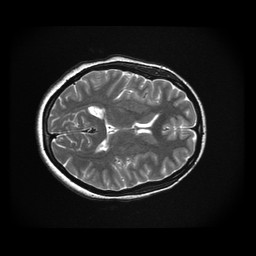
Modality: T2w
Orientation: axial
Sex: female
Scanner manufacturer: ge
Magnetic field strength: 3 T
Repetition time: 5 s
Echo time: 0.1017 s